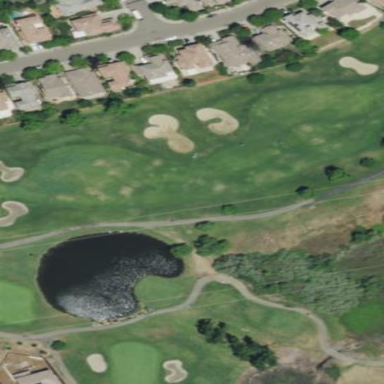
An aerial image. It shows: Grassy area designated as golf fairway.